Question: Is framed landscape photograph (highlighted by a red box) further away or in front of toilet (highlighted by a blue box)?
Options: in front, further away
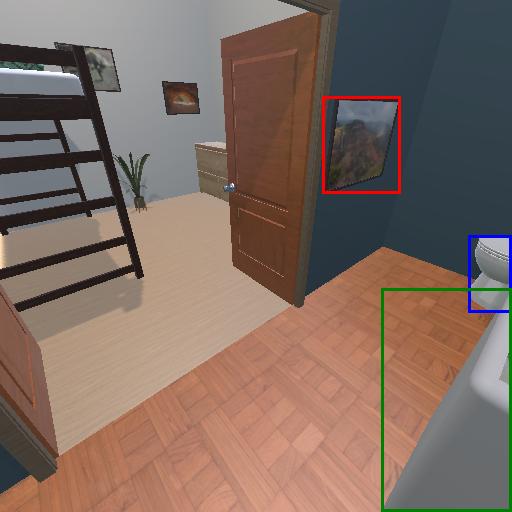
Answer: in front